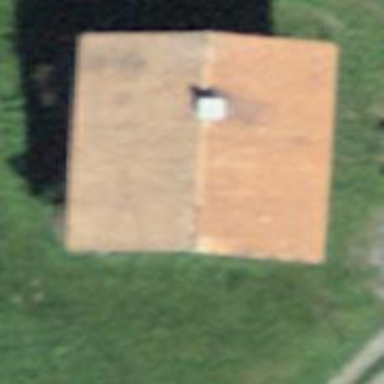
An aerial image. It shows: Barn.